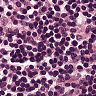
Metastatic tissue present: no